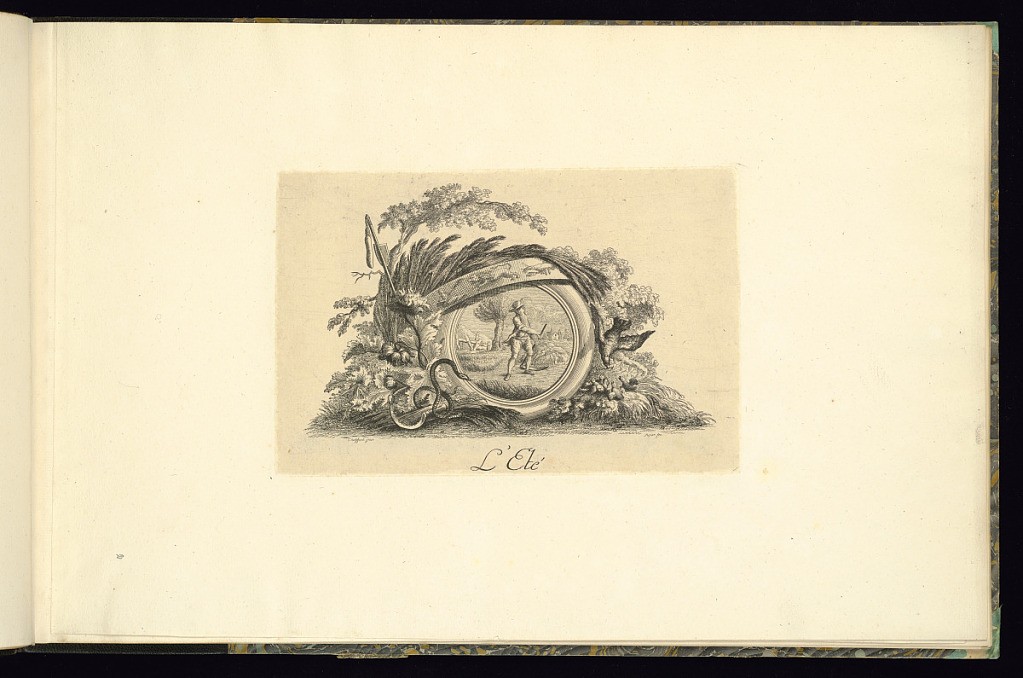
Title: L’Eté
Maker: Pierre-Philippe Choffard, French, 1730–1809
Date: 1769–75
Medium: Etching on paper
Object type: Print
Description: Headpiece for an edition of Les Saisons, Poëme by Charles-François Saint-Lambert. The headpiece represents the season of summer. A roundel in the center illustrating a young man cutting grasses with a scythe with buildings in the background. The roundel or medallion is framed by an overlapping frieze with zodiac signs (Virgo, Leo, and Cancer), trees, wheat, grasses, foliage, leaves, flowers, a bird feeding chicks, a sickle, and a snake. The plate is titled and signed.